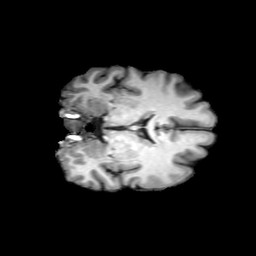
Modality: T1w
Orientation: coronal
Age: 29
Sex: female
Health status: ill